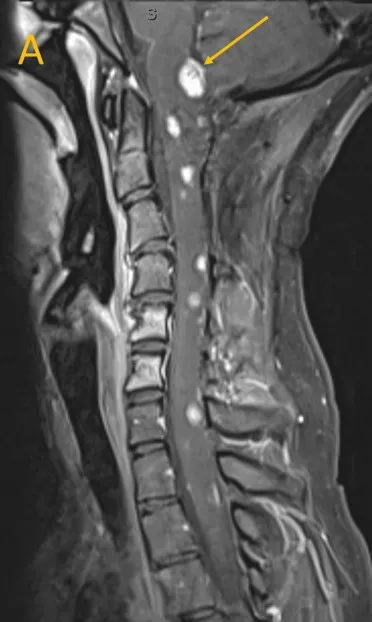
Comparison of patient's initial magnetic resonance imaging (MRI) of the cervical spine versus at 18-month follow-up (T1 post-contrast). (A) Surveillance MRI showing multiple enhancing lesions throughout the neuraxis with the largest lesion at the cervicomedullary junction measuring 9 x 9 x 12 mm (yellow arrow).
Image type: radiology (mri)